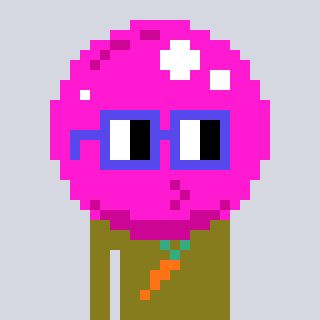
a pixel art character with square blue glasses, a bubblegum-shaped head and a gunk-colored body on a cool background